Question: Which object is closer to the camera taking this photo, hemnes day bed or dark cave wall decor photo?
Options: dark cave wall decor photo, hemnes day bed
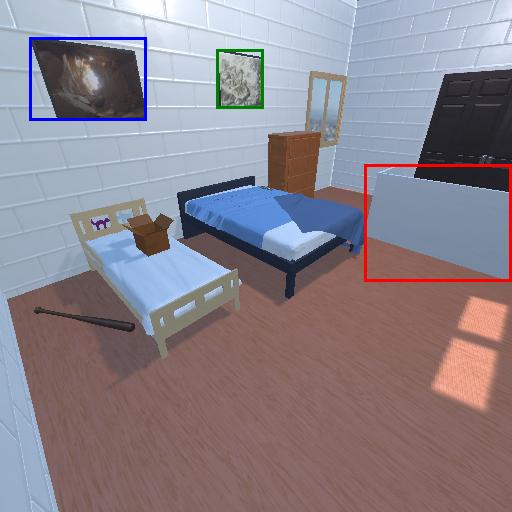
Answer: dark cave wall decor photo